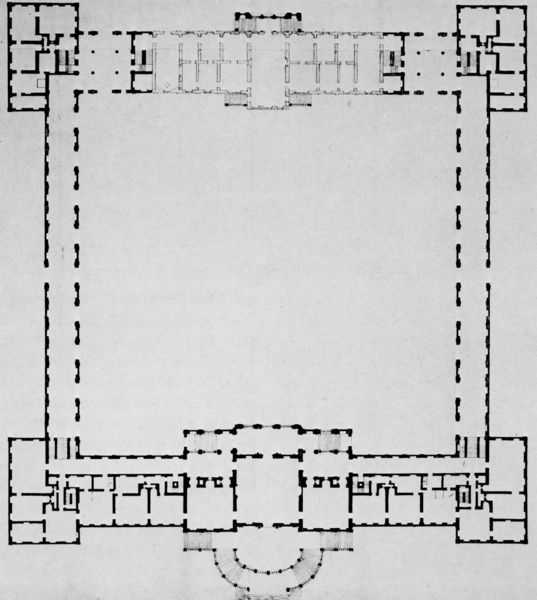
Titel: Schleißheim, Grundriss für einen Neubau unter Einbeziehung des Alten Schlosses
Künstler: Enrico Zuccalli
Standort: München
Institution: Bayerisches Hauptstaatsarchiv, Plansammlung
Schlagwörter: flügel, weiß, fenster, grau, raum, schwarz, skizze, säulen, tür, zeichnung, zimmer, anlage, gebäude, haus, schloss, architektur, barock, innenraum, ohren, turm, balkon, papier, ecke, bogen, fassade, türen, mauer, grafik, graphik, hof, saal, karre, treppe, treppen, church, window, hotel, room, symmetrie, durchgang, stufen, striche, tor, galerie, halle, wände, vier, eingang, erker, gang, tusche, innenhof, burg, kloster, rechteck, türme, palast, symmetrisch, schwarz-weiß, flur, räume, entwurf, arkaden, halbrund, ecken, portal, karte, risalit, mauern, apsis, building, chor, freitreppe, plan, view, laubengang, castle, sketch, quadrat, viereck, door, geschoss, kaserne, quadratisch, grundriss, bauplan, zentralbau, arkadengang, gänge, appartement, aufteilung, enfilade, entree, seitenflügel, verstibül, hallenkirche, kammern, vestibül, ecktürme, planung, mitteltrakt, einteilungen, säle, map, klausur, hinterzimmer, umrahmen, vierflügelanlage, raumflucht, schlosshof, eckbastionen, dstriche, kecken, ran, quatrat, ärume, chuch, corridor, vierseitenanlage, appartement double, vestibüle